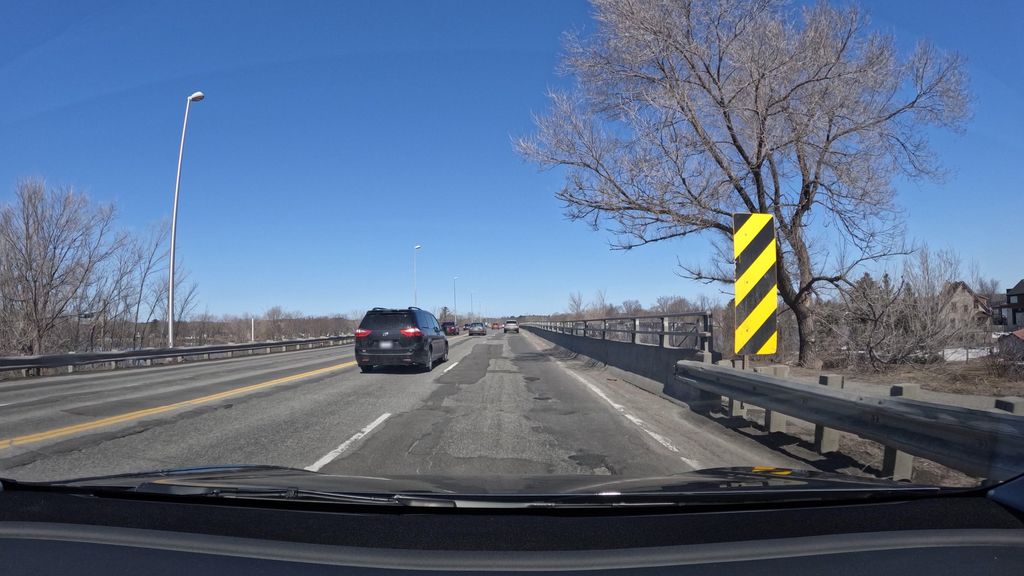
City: montreal